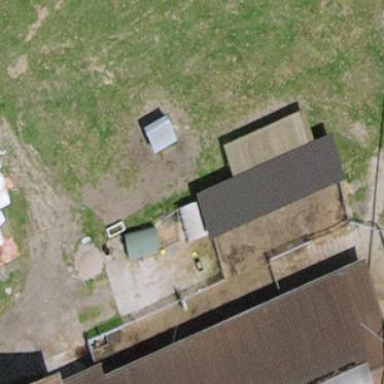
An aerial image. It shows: View of roof of building.